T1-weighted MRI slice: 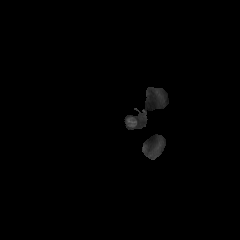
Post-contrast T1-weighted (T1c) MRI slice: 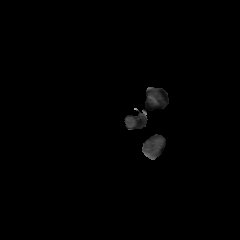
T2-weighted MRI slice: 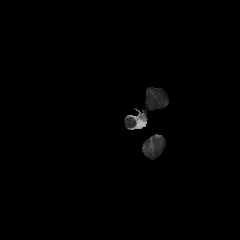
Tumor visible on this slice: yes